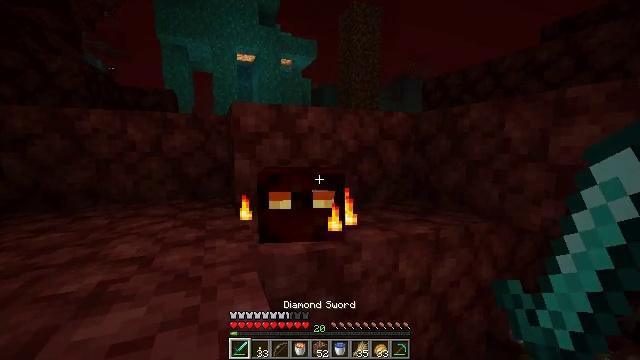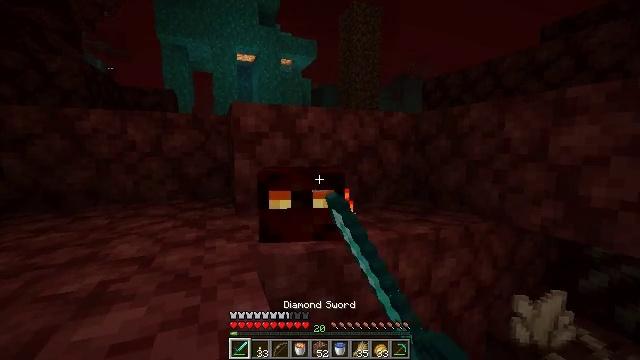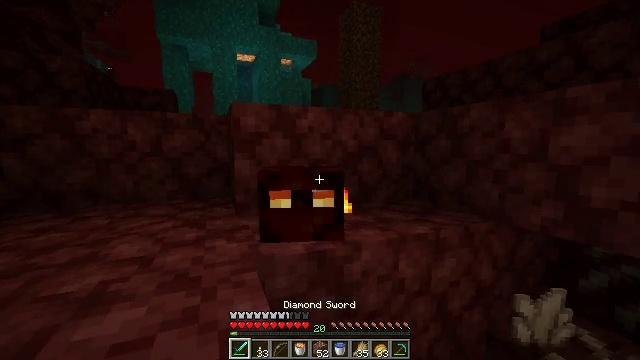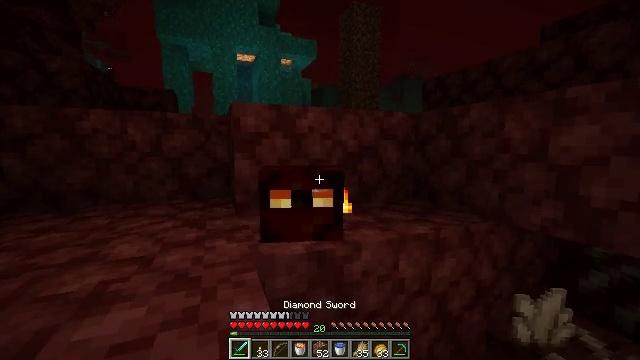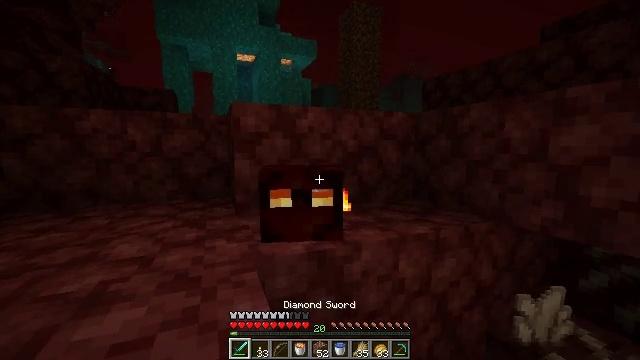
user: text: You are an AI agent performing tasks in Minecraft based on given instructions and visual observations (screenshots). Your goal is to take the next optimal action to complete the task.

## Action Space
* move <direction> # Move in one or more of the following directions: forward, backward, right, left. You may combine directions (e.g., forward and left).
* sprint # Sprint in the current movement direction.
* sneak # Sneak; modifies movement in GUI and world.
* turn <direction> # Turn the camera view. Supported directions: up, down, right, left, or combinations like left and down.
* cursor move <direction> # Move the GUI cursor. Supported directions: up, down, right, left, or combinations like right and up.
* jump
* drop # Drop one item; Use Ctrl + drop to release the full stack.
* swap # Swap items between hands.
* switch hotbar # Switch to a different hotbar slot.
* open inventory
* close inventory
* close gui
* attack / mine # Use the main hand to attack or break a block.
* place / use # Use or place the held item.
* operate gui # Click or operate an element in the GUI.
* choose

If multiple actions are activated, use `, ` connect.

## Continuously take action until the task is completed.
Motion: motion action
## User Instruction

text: Fight hostile mobs.
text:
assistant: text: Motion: attack / mine
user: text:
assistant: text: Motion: attack / mine
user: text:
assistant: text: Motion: attack / mine
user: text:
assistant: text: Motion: no_op
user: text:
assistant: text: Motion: no_op